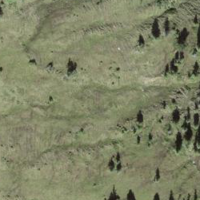
EUNIS habitat code: 26
Species observed at this site:
Nucifraga caryocatactes
Lophophanes cristatus
Periparus ater